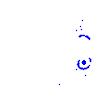
Particle: kaon